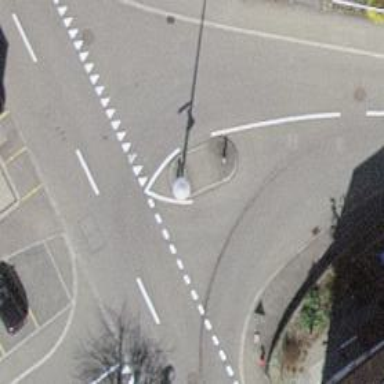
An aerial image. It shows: Road with "give way" sign.